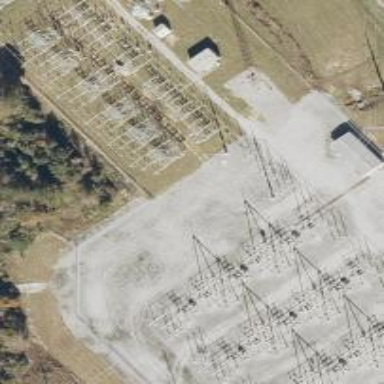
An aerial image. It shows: Switch for power supply.